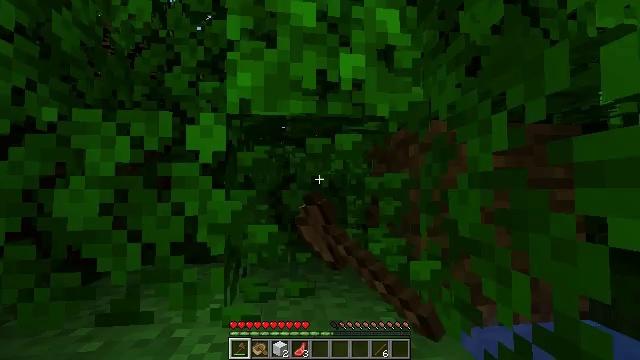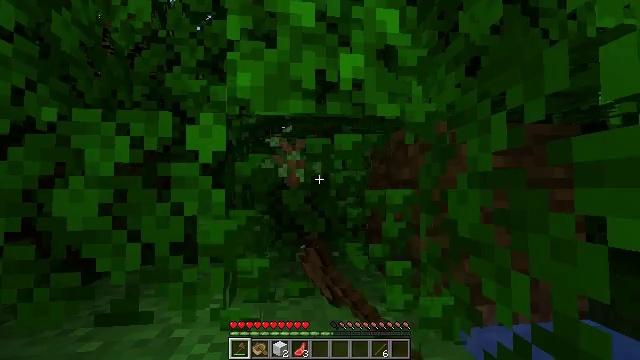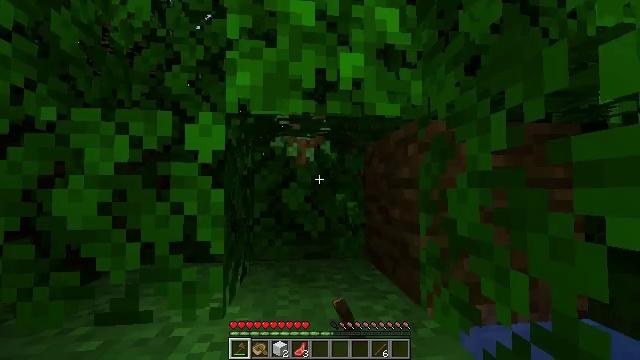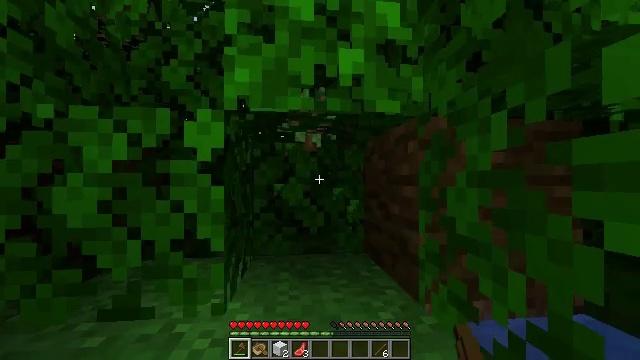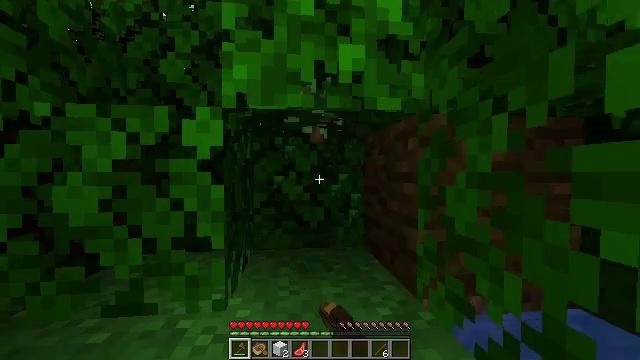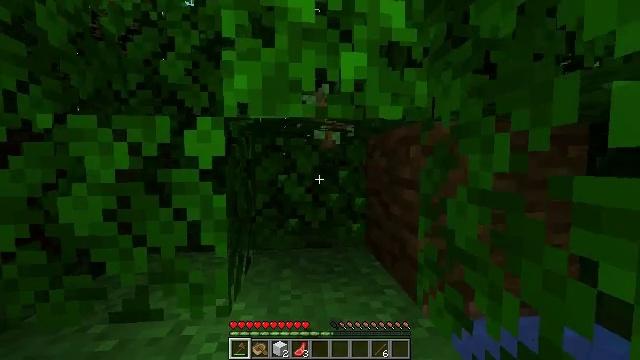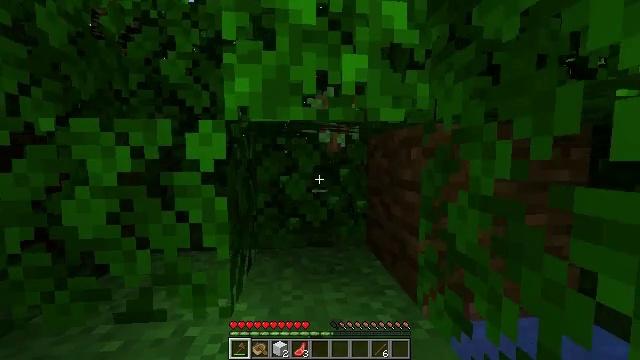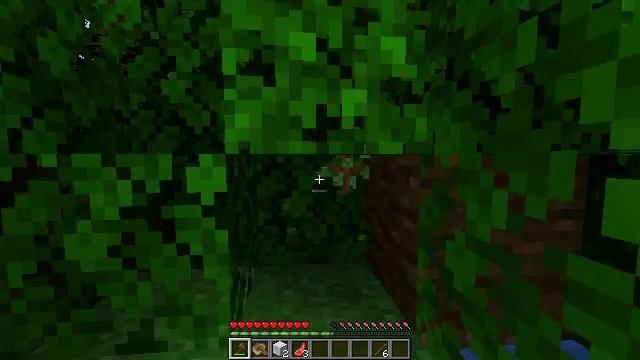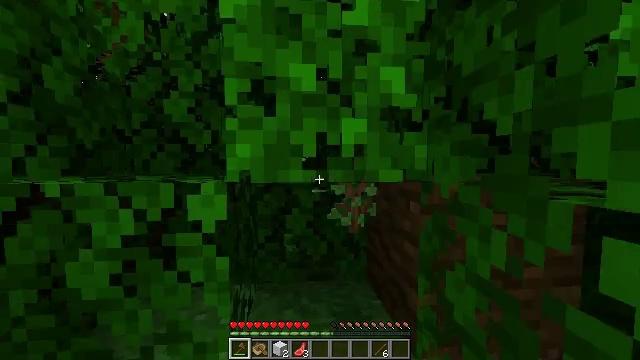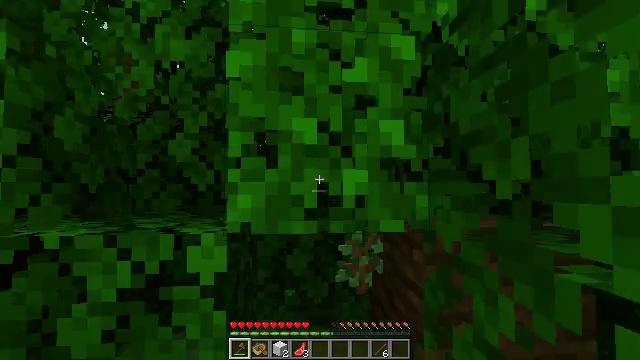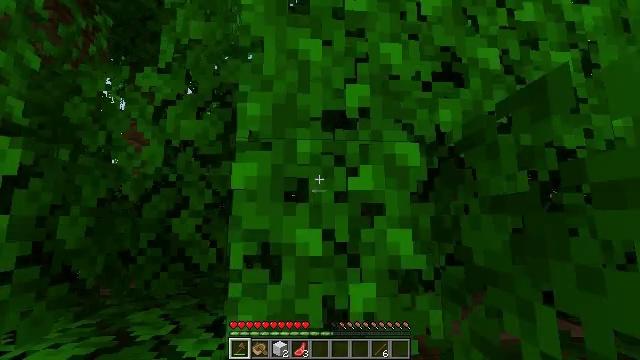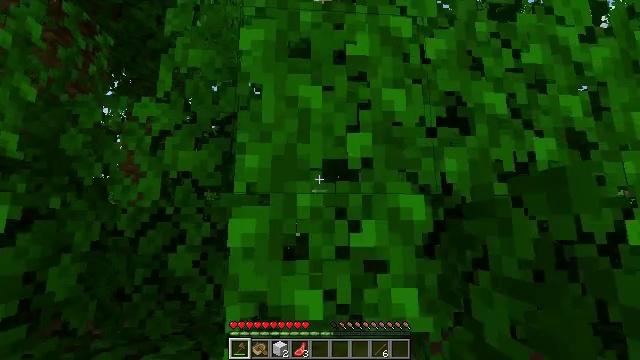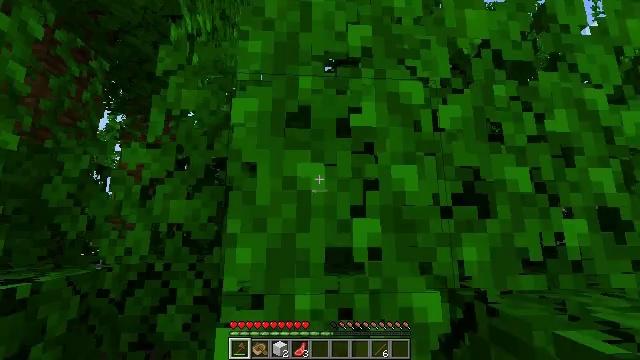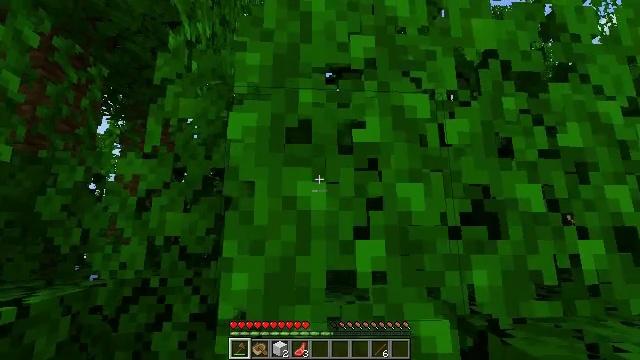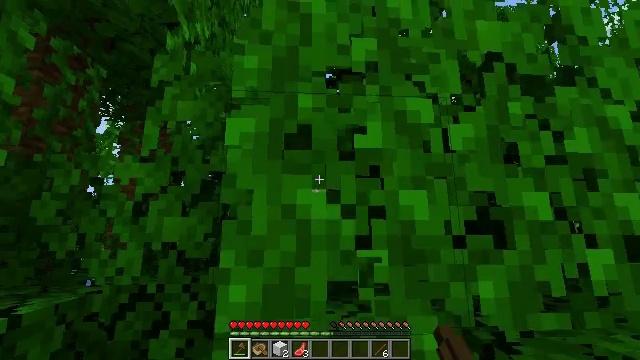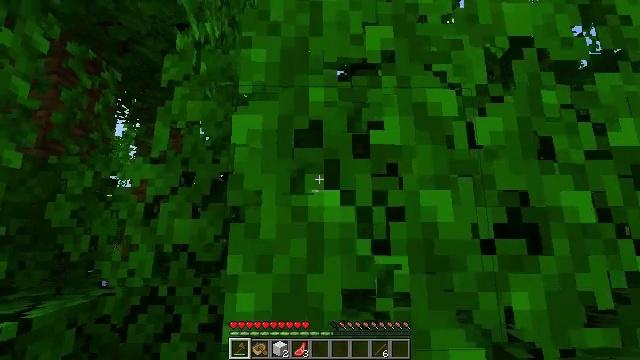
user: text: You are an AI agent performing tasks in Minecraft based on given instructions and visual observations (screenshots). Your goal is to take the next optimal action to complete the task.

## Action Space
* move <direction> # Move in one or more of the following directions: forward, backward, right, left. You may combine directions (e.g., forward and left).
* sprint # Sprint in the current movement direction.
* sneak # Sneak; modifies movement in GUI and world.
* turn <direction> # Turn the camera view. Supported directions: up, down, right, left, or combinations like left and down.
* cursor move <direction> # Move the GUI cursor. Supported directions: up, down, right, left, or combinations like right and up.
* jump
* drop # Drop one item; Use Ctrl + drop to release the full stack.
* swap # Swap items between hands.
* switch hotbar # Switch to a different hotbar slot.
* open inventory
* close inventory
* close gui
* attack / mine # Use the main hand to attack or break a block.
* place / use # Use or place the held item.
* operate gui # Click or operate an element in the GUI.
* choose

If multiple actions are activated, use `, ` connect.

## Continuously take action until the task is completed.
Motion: motion action
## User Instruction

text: Attack the jungle leaves to remove it.
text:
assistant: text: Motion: move forward, attack / mine
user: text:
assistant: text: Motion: move forward, attack / mine
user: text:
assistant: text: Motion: move forward, turn down, attack / mine, jump
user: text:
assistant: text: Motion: move forward, turn down, attack / mine, jump
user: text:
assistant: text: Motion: move forward, turn down, attack / mine, jump
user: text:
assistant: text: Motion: move forward, turn down, jump
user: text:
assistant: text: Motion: move forward, jump
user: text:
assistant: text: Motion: move forward, jump
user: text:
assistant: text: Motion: move forward, turn up, jump
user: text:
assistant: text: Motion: move forward, turn left and up, jump
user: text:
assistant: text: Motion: move forward, turn up, jump
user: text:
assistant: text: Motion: move forward, jump
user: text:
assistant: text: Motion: move forward, attack / mine, jump
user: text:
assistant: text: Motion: move forward, attack / mine, jump
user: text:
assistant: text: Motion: move forward, turn left, attack / mine, jump
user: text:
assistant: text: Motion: move forward, turn left, attack / mine
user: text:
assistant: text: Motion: move forward, turn left, attack / mine
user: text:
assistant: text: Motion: move forward, turn left, attack / mine
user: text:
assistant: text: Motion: move left, turn left and up, attack / mine
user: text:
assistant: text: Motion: move left, attack / mine
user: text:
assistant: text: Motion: move left, attack / mine
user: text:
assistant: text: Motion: move left, attack / mine
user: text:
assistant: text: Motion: attack / mine
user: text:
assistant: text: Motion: attack / mine
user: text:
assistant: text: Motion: attack / mine
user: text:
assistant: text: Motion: move forward, attack / mine
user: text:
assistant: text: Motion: move forward, attack / mine
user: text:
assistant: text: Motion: move forward, attack / mine
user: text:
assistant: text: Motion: move forward, attack / mine, jump
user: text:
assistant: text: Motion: move forward, turn right, attack / mine, jump